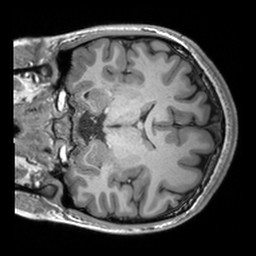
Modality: T1w
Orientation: coronal
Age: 18
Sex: female
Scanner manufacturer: siemens
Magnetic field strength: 3 T
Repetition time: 2.53 s
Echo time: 0.00298 s